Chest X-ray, PA view. Patient: 37 years old, sex M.
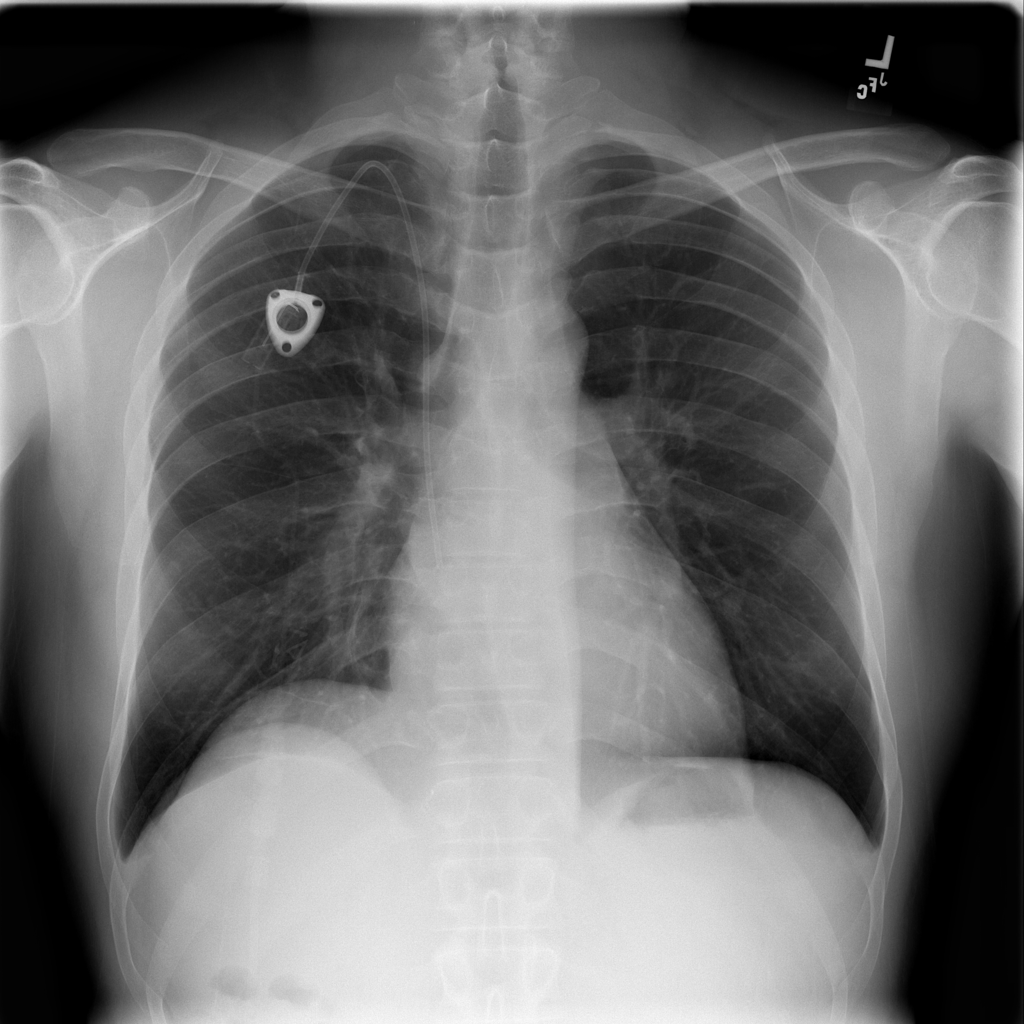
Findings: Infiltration